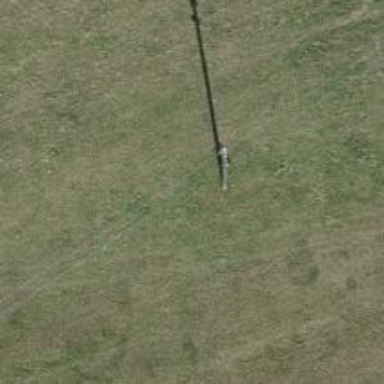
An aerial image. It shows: Power pole.